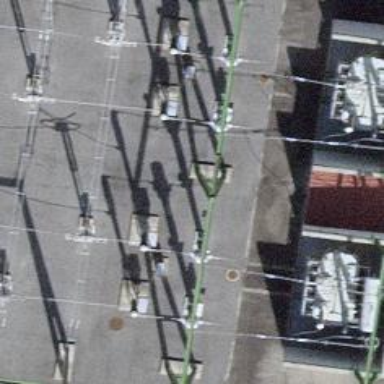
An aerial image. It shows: Insulator used in power equipment.